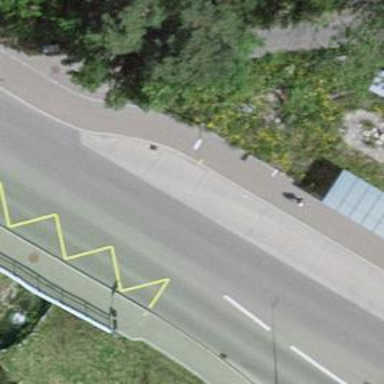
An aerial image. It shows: Bus stop with stop position for public transport.